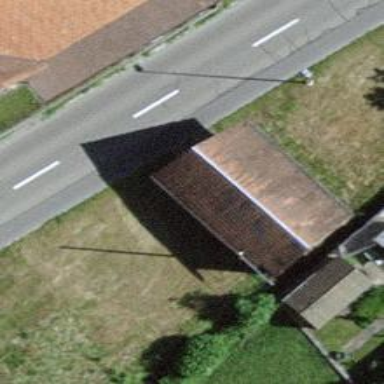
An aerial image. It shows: Rural barn.